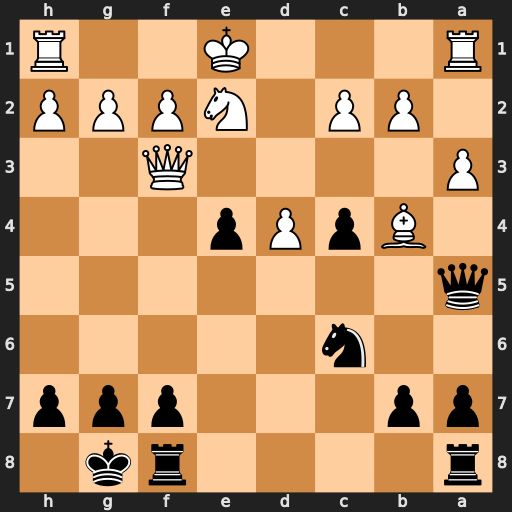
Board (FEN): r4rk1/pp3ppp/2n5/q7/1BpPp3/P4Q2/1PP1NPPP/R3K2R
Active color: b
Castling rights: KQ
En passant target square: -
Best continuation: Nxb4 Qc3 Nxc2+